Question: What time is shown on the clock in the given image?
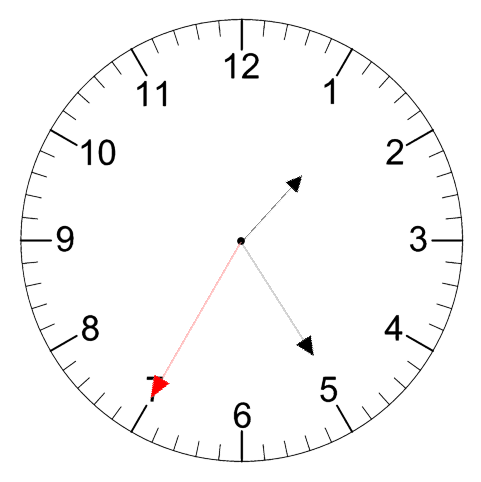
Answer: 01:24:35